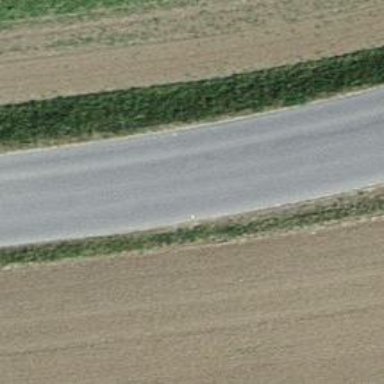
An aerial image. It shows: Asphalt road classified as tertiary.